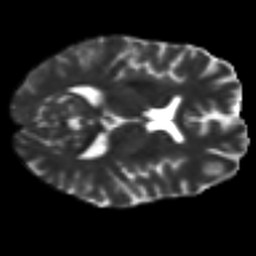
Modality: T2w
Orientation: axial
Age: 50
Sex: female
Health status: ill
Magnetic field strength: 3 T
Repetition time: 8.4 s
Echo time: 0.0926 s